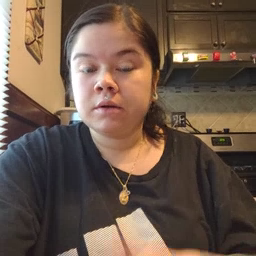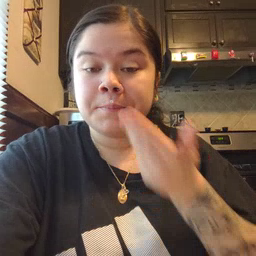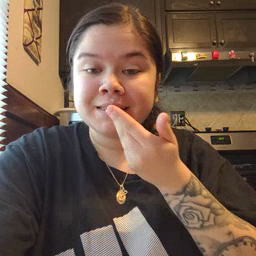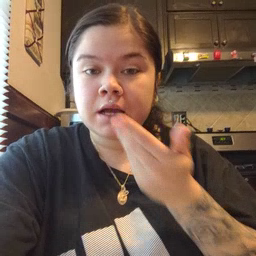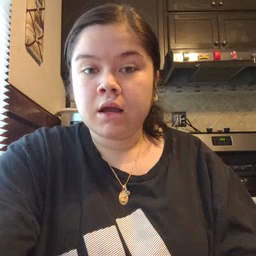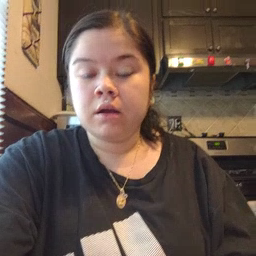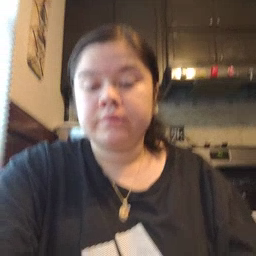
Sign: pizza